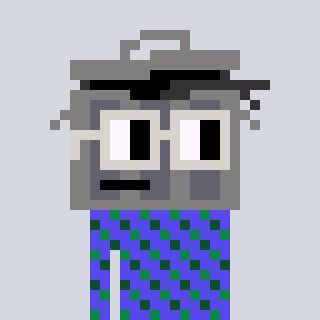
a pixel art character with square light gray glasses, a trashcan-shaped head and a computerblue-colored body on a cool background